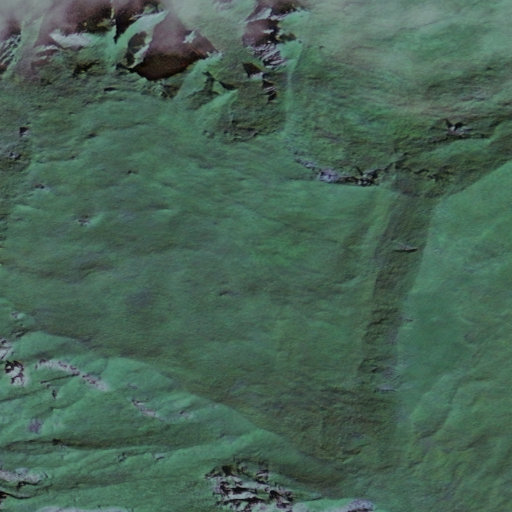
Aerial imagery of cape in Alaska named Spray Cape containing only unknown